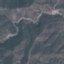
Land use / land cover class: HerbaceousVegetation